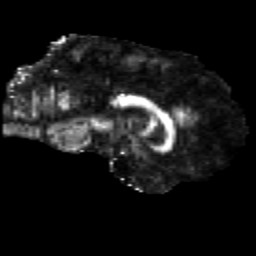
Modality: FA
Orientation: sagittal
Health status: healthy
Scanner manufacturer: siemens
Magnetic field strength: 3 T
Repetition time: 12 s
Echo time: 0.092 s